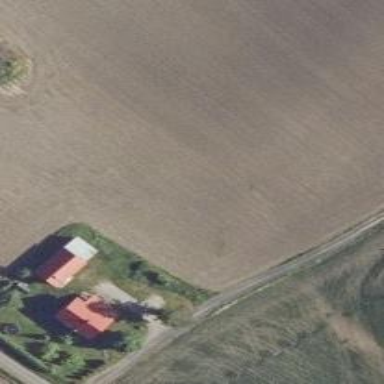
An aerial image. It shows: Farmyard area.